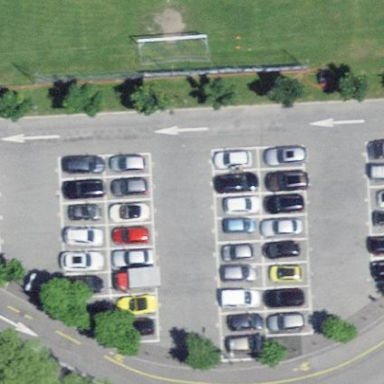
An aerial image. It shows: Parking area with asphalt surface.